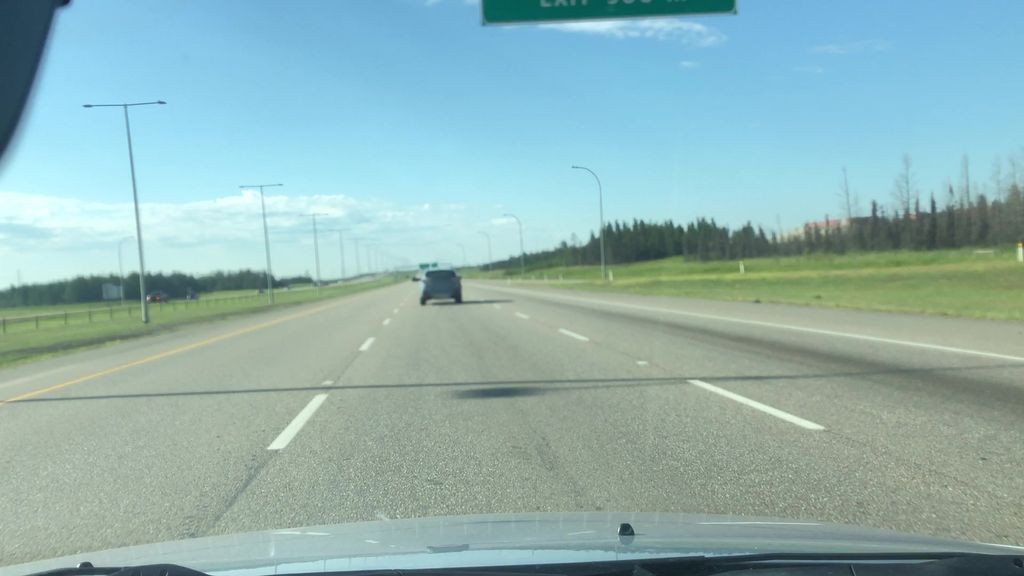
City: edmonton